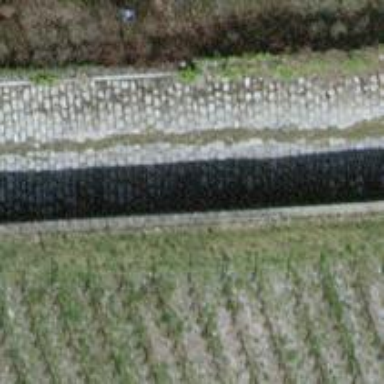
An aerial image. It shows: Bridge over drain waterway.